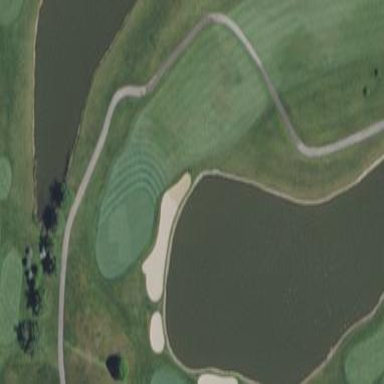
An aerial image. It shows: Scenic view of water hazard on golf course. The natural water feature adds beauty to the landscape.